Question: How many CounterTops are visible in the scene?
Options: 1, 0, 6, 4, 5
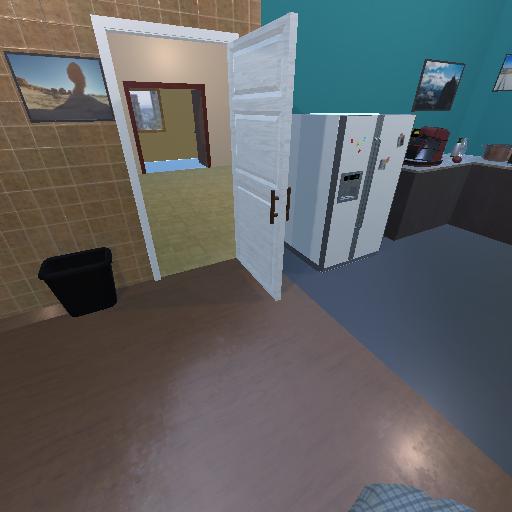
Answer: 1